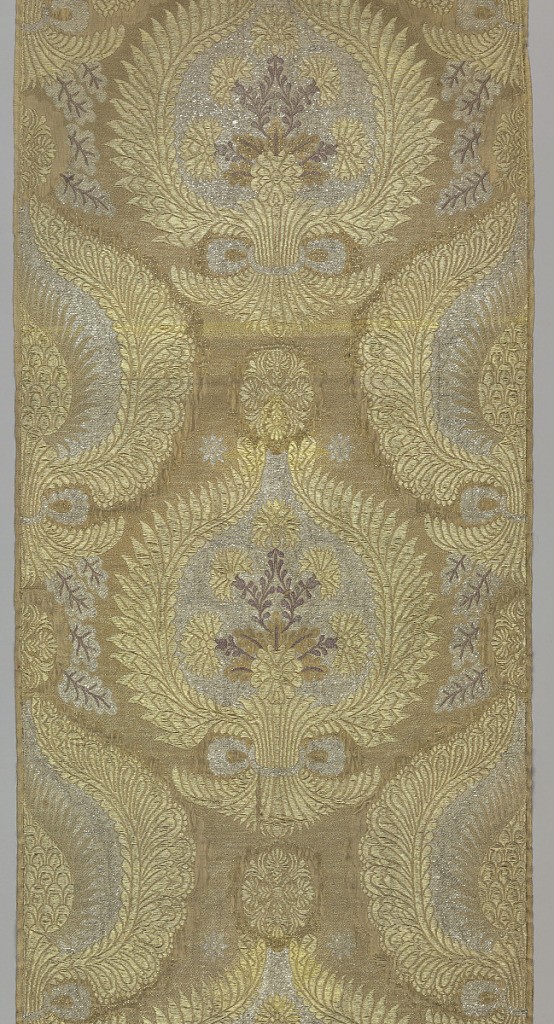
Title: Panel
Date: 19th century
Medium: silk, cotton and metal Technique: There are two warps [one yellow silk, one grey or ivory silk], and two wefts [one yellow cotton, one ivory cotton]. There is an interesting interplay between the ground fabric and the ground fabric and the various brocaded metal-wrapped yarns. [The metal and red silk are brocaded.] E.g.: gold with yellow cotton, silver with ivory cotton. Note: use of metal. E.g.: metal strips wrapped on silk yarn, flat metal strips, "kinky" metal-wrapped yarn.
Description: Three lengths of fabric to form vestment.  Floral branch contained in wreath-like ogee in silver, gold and red on a gold background in an "ottoman style."